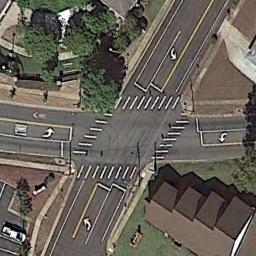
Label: intersection